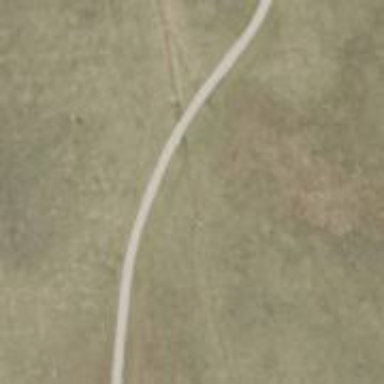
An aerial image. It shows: Road designated for service vehicles specifically for accessing wind farm.